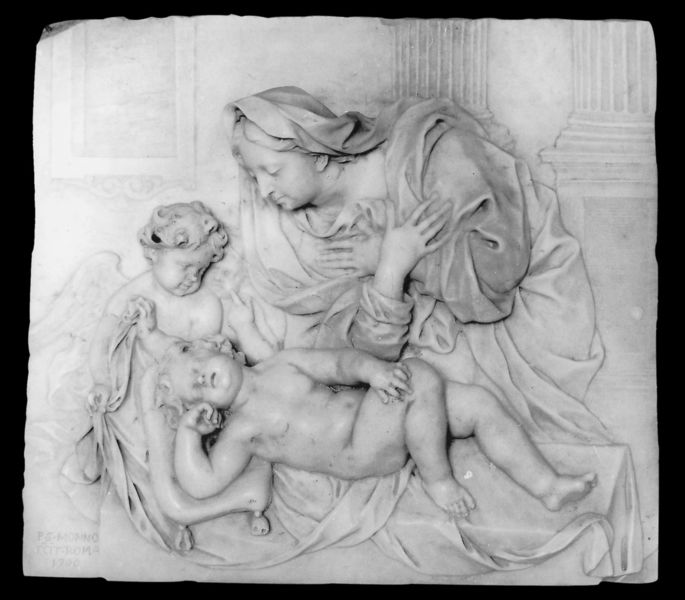
Titel: Die Anbetung des Kindes
Künstler: Pierre-Etienne Monnot
Institution: Burghley House, Stamford, Sammlung Marquise von Exeter
Schlagwörter: nackt, schlaf, menschen, frau, marmor, raum, säule, säulen, tisch, zimmer, tuch, barock, falten, stein, hände, gewand, decke, kind, mutter, locken, kinder, engel, skulptur, relief, bein, polster, bett, plastik, foto, krank, christus, jesus, maria, geischt